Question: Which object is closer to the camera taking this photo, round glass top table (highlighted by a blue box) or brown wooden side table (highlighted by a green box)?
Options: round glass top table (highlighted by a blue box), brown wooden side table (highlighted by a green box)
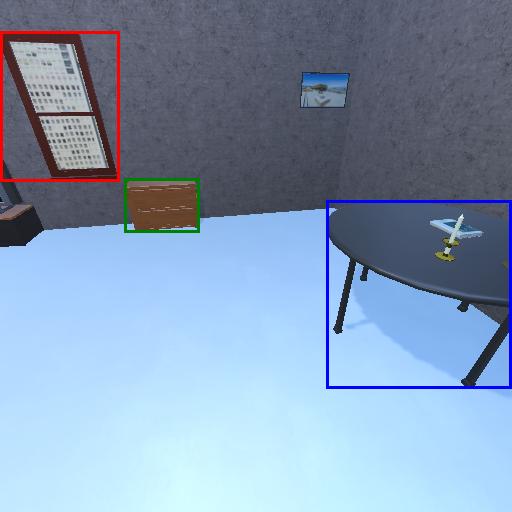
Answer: round glass top table (highlighted by a blue box)